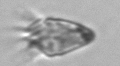
Label: Paratontonia_gracillima